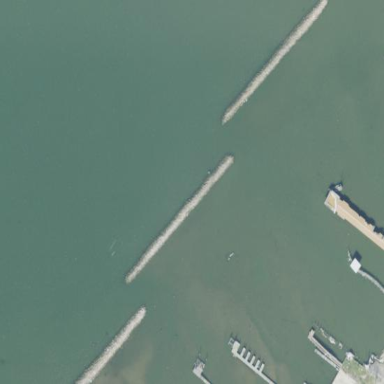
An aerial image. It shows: Breakwater structure.